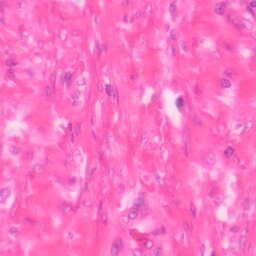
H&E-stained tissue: Colon